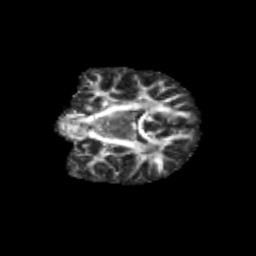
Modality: FA
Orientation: coronal
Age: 12
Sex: female
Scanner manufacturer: siemens
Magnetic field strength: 3 T
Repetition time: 3.8 s
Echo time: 0.07 s